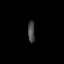
Tissue: prostate
Cell type: Fibroblasts
Senescence score: 0.7653
Nuclear area (px): 148
Mean DAPI intensity: 69.98